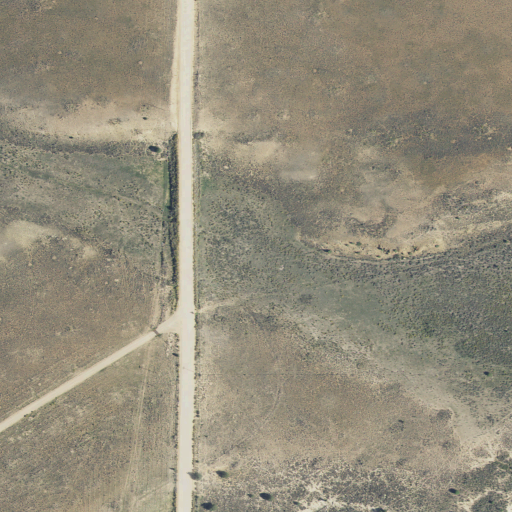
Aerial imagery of valley in Utah named Coyote Hollow containing shrub, open development, and evergreen forest